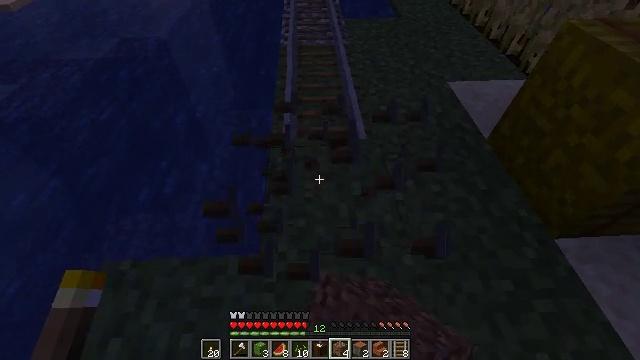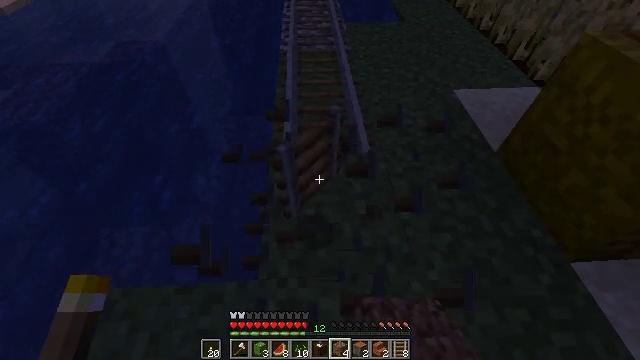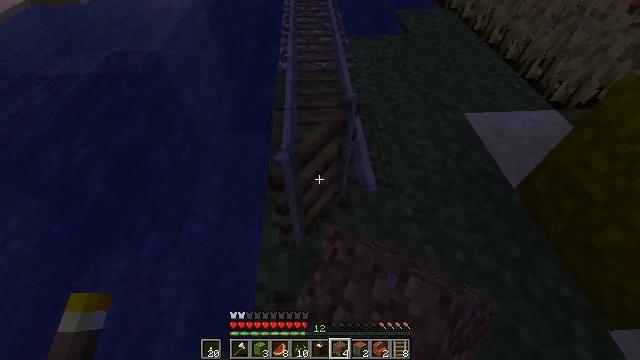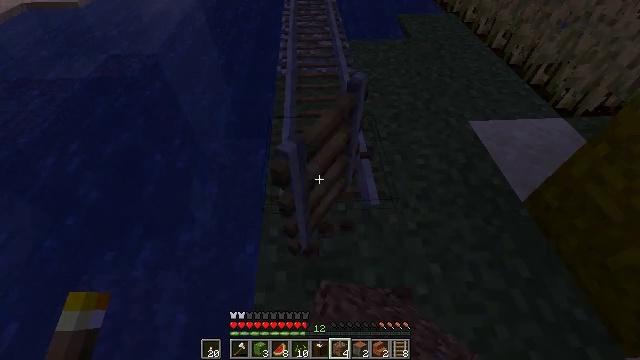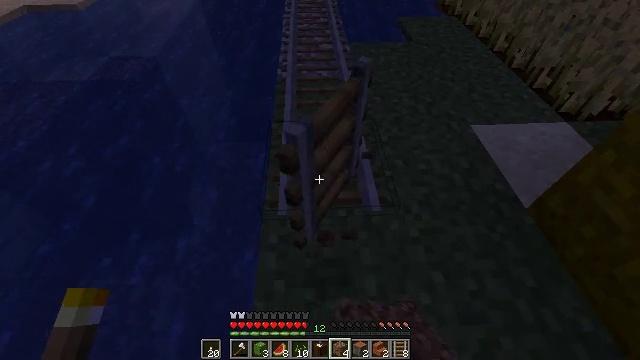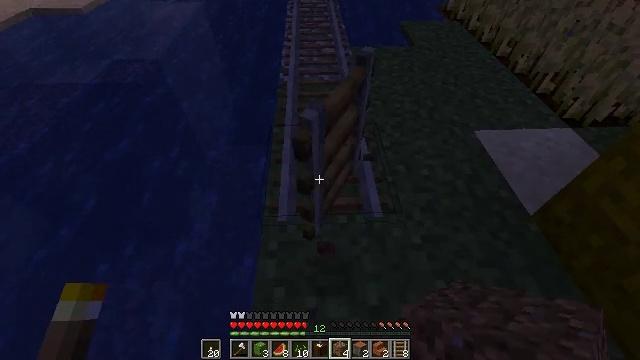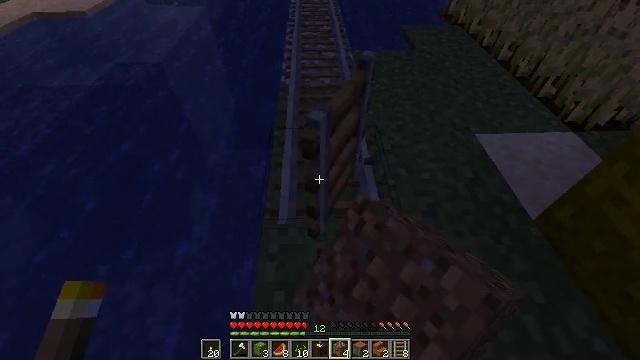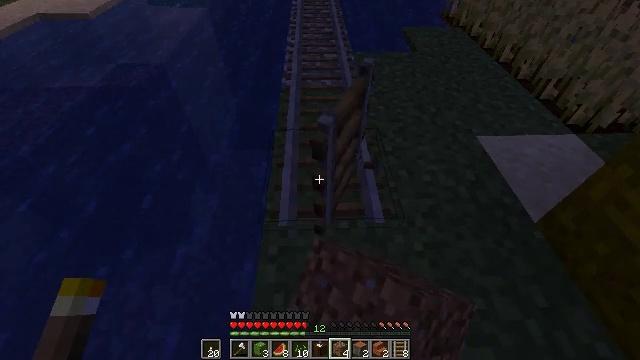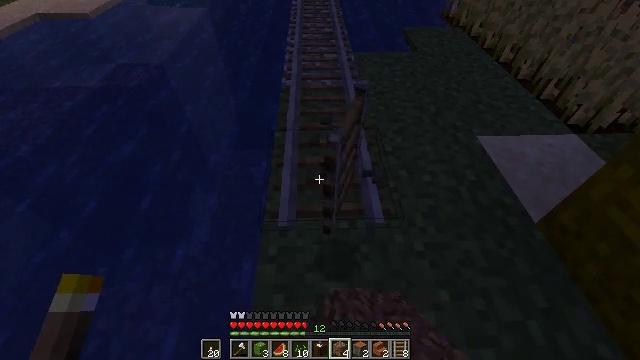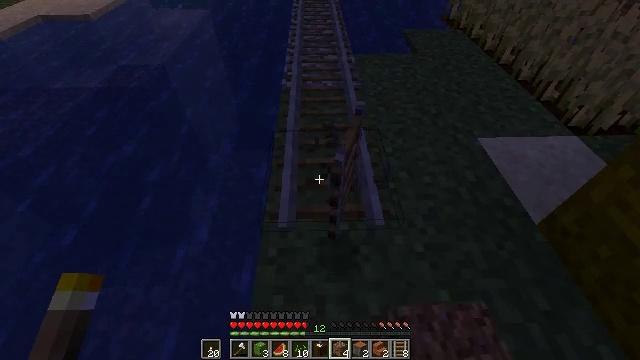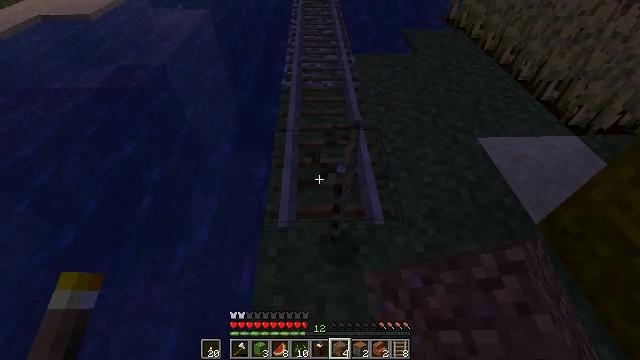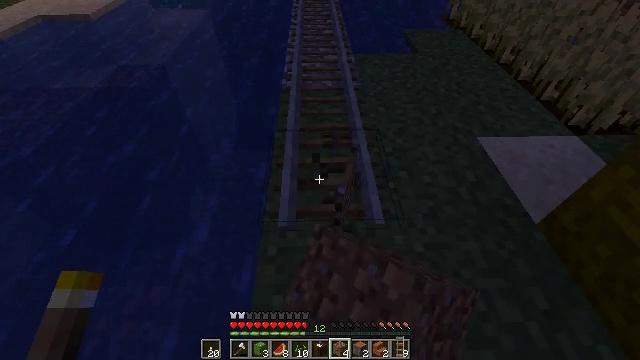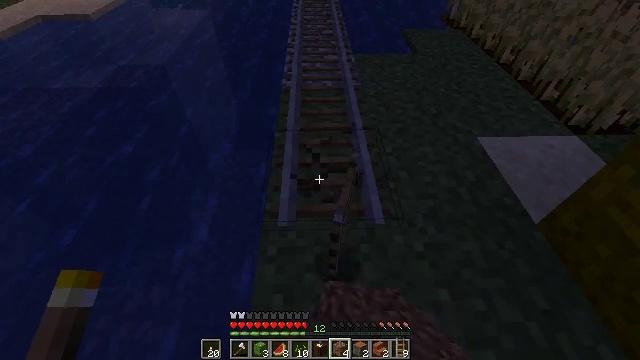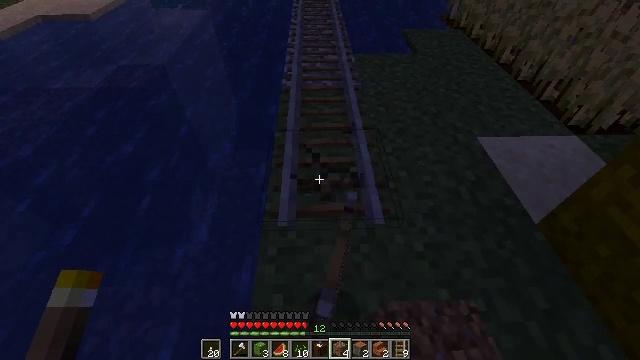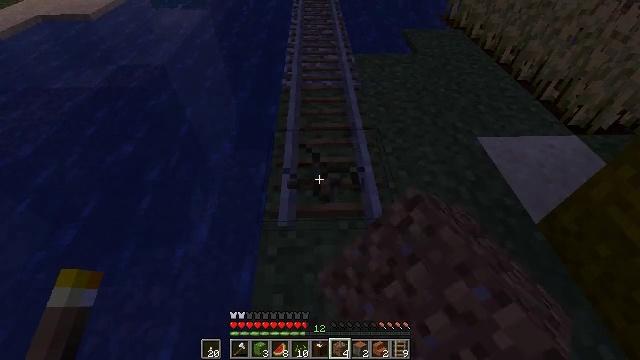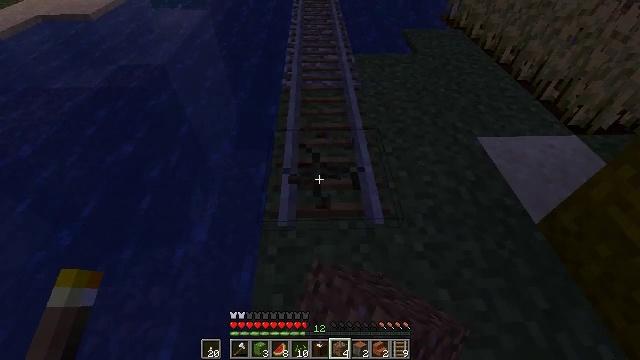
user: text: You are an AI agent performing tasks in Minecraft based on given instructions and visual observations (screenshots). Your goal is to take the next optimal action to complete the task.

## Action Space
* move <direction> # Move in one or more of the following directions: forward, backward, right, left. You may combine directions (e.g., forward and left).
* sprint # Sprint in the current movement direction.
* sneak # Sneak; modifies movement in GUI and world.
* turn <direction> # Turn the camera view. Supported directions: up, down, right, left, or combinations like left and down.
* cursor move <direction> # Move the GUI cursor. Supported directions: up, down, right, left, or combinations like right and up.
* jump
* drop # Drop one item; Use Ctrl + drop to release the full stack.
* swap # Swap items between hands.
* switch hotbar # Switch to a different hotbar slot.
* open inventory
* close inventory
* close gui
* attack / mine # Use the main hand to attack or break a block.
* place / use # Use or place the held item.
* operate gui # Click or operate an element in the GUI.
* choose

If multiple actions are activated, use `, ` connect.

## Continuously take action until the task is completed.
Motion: motion action
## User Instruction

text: Mine the rail.
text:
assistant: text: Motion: move forward, attack / mine
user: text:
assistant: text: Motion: move forward, attack / mine
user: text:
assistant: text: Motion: attack / mine
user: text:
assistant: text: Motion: attack / mine
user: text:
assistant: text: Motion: attack / mine
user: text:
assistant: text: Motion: attack / mine
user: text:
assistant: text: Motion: attack / mine
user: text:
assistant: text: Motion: attack / mine
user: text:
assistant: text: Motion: attack / mine
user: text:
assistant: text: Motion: attack / mine
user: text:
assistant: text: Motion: attack / mine
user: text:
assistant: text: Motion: attack / mine
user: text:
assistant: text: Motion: attack / mine
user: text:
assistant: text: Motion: attack / mine
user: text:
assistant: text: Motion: attack / mine
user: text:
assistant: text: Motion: attack / mine
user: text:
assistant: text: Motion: attack / mine
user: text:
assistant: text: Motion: attack / mine
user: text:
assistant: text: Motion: attack / mine
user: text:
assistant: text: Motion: attack / mine
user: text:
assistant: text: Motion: attack / mine
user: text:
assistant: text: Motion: attack / mine
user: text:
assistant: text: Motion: attack / mine
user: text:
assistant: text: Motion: attack / mine
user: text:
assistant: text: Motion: attack / mine
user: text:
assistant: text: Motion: attack / mine
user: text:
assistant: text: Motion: attack / mine
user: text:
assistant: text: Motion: move forward, attack / mine
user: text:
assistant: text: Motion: move forward, attack / mine
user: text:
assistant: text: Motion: move forward, attack / mine